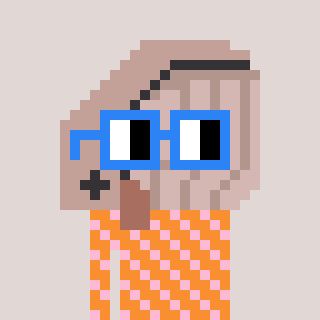
a pixel art character with square blue glasses, a whale-shaped head and a orange-colored body on a warm background